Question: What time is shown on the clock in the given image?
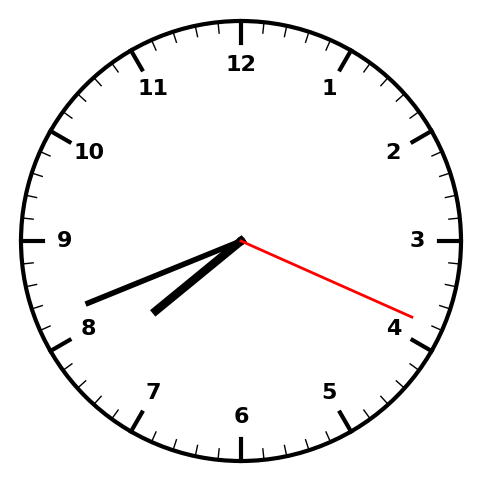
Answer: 07:41:19